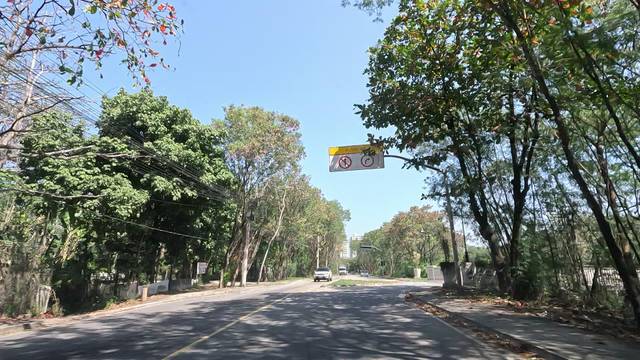
Region: Brazil
Coordinates: -22.961, -43.381